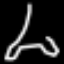
Label: The Eiffel Tower